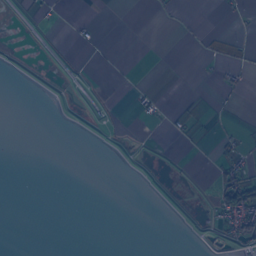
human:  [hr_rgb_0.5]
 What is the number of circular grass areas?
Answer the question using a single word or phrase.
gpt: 2

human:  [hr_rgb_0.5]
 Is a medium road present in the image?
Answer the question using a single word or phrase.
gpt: no

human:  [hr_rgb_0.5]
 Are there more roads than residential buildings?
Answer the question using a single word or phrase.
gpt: no

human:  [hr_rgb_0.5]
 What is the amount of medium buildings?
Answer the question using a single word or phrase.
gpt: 2

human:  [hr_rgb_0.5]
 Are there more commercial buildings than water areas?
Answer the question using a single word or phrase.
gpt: no

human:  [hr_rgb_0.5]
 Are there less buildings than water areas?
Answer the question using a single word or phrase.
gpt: no

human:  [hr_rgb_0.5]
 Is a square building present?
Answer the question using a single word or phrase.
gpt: yes

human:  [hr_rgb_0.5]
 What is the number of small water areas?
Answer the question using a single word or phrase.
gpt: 17

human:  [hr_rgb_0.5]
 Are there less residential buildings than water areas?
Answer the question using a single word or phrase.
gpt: no

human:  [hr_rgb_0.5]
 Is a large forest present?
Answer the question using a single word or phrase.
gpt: yes

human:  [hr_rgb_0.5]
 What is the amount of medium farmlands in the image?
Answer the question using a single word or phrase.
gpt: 0

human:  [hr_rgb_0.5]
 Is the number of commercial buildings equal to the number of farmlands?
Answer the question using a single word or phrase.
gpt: no

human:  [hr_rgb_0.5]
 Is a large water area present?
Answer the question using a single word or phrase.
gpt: yes

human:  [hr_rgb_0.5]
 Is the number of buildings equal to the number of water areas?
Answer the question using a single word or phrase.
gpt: no

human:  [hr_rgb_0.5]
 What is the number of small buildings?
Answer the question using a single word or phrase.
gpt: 353

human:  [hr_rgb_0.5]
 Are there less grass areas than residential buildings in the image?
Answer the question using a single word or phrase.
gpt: yes

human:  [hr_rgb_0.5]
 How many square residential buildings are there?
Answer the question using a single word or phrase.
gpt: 2

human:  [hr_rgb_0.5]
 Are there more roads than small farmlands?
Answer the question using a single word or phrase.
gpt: yes

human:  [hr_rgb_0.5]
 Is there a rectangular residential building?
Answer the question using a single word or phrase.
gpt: yes

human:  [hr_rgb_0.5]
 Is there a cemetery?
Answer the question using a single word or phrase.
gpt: yes

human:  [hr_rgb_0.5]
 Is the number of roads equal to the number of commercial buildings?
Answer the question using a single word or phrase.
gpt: no

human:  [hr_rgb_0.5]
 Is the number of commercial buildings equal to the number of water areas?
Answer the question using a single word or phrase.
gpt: no

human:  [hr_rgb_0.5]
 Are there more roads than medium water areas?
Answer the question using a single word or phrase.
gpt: yes

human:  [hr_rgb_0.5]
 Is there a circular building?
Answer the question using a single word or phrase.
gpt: yes

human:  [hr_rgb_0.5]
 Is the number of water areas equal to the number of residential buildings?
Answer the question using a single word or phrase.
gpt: no

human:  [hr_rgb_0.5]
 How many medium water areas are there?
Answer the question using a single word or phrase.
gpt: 7

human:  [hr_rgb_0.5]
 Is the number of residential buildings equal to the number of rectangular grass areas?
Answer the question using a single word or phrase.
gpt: no

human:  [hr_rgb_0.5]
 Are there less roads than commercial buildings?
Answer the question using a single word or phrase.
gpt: no

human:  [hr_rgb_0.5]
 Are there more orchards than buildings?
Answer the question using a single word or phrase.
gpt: no

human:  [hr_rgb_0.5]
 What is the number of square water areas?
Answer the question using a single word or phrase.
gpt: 1

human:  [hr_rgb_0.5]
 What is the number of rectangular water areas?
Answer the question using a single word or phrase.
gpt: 4

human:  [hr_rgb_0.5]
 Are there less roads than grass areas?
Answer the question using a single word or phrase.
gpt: no

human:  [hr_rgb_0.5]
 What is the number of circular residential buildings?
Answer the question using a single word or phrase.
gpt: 2

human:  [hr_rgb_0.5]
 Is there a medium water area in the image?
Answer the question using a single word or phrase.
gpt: yes

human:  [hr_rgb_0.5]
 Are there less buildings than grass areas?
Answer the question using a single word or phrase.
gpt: no

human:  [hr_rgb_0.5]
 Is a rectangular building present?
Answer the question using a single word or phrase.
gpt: yes